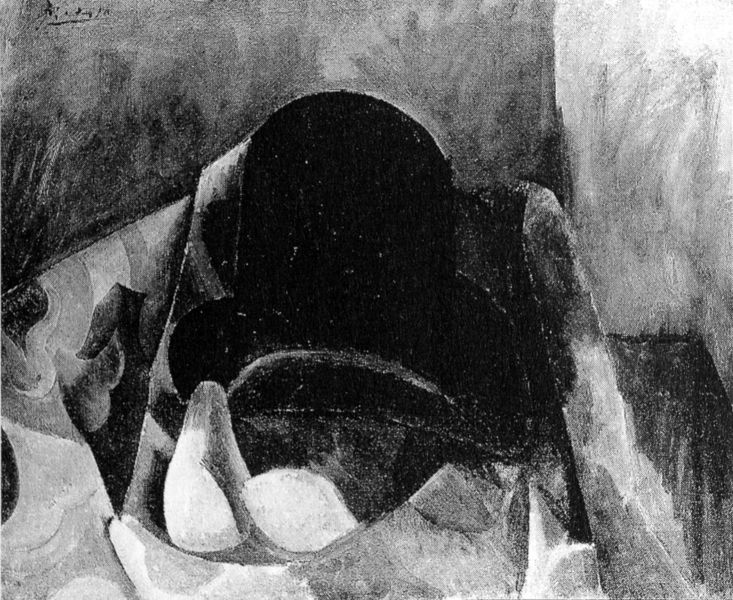
Titel: Le Chapeau (Le Chapeau de Cézanne), Der Hut
Künstler: Pablo Picasso
Institution: Privatsammlung
Schlagwörter: dunkel, felsen, schatten, weiß, cezanne, kubismus, kubistisch, frankreich, grau, hell, hut, licht, schwarz, tisch, tuch, zylinder, falten, mensch, schale, spiegel, spiegelung, stoff, tücher, gebeugt, höhle, frucht, früchte, stilleben, stillleben, apfel, abstrakt, fläche, flächen, modern, krempe, abstraktion, abstrahiert, foto, birne, melone, linie, geometrisch, öffnung, zähne, dukel, picasso, zitrone, banane, braque, auberginge